Question: I have a toolbar, where I want to have one 'UIBarButtonItem' centered and have another on the very right. However when I add the button on the right, my centered button gets shifted further to the left (see attached). I can't figure out how to get this resolved without using code (I would like to use interface builder only). Any ideas?

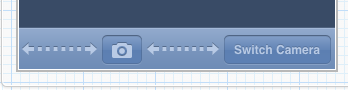
Answer: To do this in just IB, add a fixed bar button item to the very left of the bar that's the exact same width of the 'switch camera' button, followed by a flexible button, your camera icon, another flexible space, and the switch camera.
So it would look like:
'''
|--fixed space--||--flexible space--||Camera Button||--flexible space--||switch camera|
'''